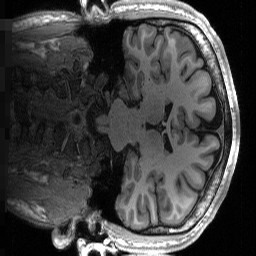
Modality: T1w
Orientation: coronal
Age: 25
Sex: male
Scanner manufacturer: siemens
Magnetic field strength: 3 T
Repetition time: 2.53 s